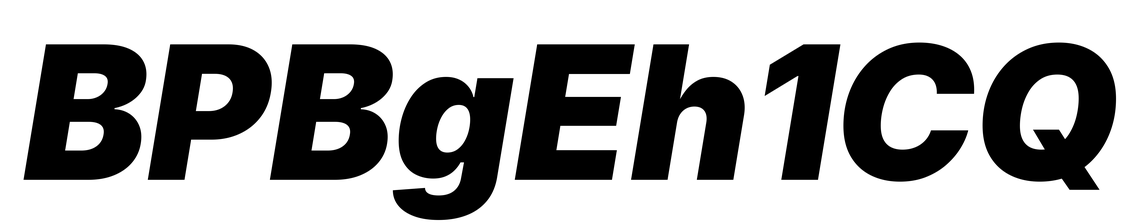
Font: Inter-Italic_Black_Italic